Question: How can I prevent a Tornado server from creating ThreadPoolExector automatically.
env:
windows 10
python 3.7
Tornado 6.0.2
'''
import tornado.ioloop
import tornado.web
from tornado.httpclient import HTTPRequest, AsyncHTTPClient
class TestHandler(tornado.web.RequestHandler):
WRITE_MP3_BUFFER_SIZE = 4096
async def get(self):
try:
http_client = AsyncHTTPClient()
req = HTTPRequest(
url='https://www.google.com',
method='GET')
response = await http_client.fetch(req)
contents = response.body.decode('utf-8')
self.write(contents)
except Exception as e:
self.write(str(e))
if __name__ == "__main__":
app = tornado.web.Application([
tornado.web.url(r"/", TestHandler),
])
app.listen(5000)
print("Service Started")
tornado.ioloop.IOLoop.current().start()
'''
I debug this code in VS Code and query from <URL> by Chrome, When I set up breakpoints in Vs Code at debugging, I found that a ThreadPoolExectutor emerged at call stack every query, will it increase unlimitedly and shutdown?

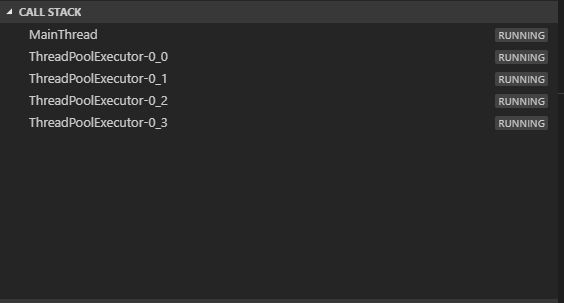
Answer: This ThreadPoolExecutor is used for DNS requests, and comes from the standard library's 'asyncio' module. It has a limited size, so it will stop growing at some point (the limit depends on your version of python). You can control this with 'asyncio''s 'set_default_executor' method, but I wouldn't worry about it.